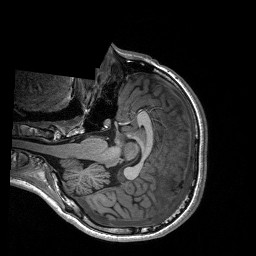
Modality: T1w
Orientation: axial
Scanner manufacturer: siemens
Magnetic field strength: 3 T
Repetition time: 2.3 s
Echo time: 0.00197 s